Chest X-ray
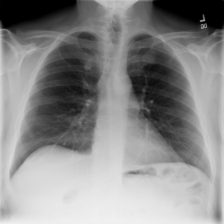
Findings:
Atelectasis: negative
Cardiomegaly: negative
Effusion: negative
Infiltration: negative
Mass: negative
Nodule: negative
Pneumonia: negative
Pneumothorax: negative
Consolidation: negative
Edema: negative
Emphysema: negative
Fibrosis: negative
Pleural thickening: negative
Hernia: negative